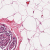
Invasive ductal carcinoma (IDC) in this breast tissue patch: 0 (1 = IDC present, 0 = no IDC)